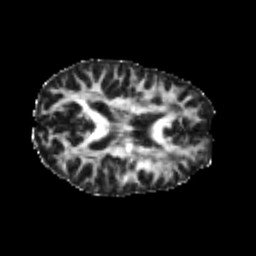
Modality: FA
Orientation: axial
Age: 24
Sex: female
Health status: healthy
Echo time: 0.074 s